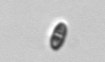
Label: pennate